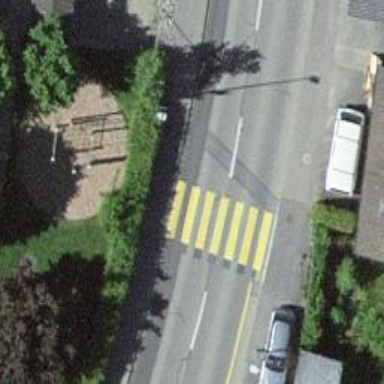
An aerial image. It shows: Zebra crossing on the road.